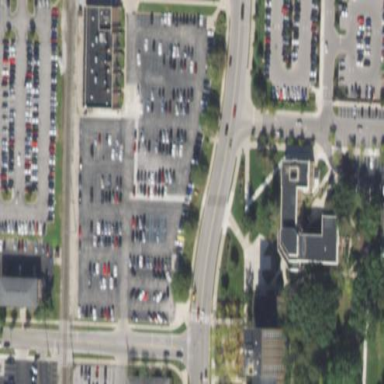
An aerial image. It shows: Parking area with asphalt surface designed for park and ride use.